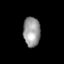
Tissue: lung
Cell type: Others
Senescence score: 0.1931
Nuclear area (px): 488
Mean DAPI intensity: 154.35